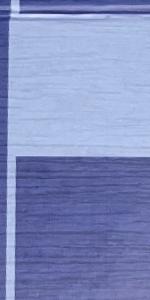
Label: Empty